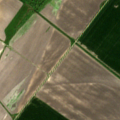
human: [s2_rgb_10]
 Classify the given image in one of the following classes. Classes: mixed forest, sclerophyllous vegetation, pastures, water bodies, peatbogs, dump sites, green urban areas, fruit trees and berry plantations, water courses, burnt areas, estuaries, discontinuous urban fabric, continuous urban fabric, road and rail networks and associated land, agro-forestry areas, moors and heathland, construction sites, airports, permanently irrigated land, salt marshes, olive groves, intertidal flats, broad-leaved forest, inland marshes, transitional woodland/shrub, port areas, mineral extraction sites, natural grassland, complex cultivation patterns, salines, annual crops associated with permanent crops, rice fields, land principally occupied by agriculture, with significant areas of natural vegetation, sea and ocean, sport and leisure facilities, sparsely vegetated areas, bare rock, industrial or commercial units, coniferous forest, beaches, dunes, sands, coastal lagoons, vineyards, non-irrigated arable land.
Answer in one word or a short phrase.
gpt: non-irrigated arable land